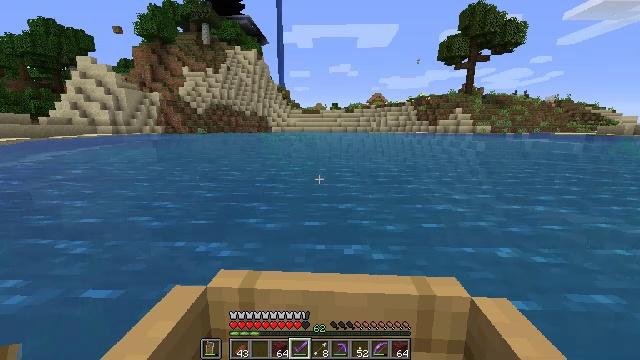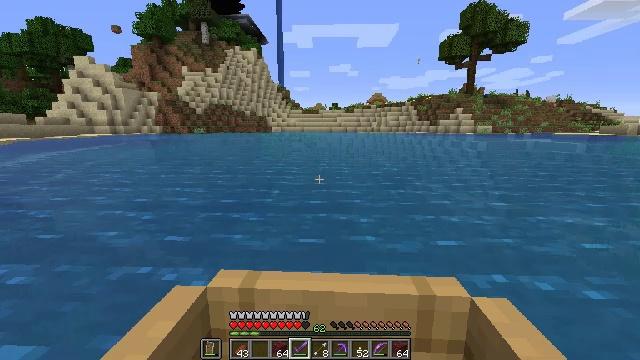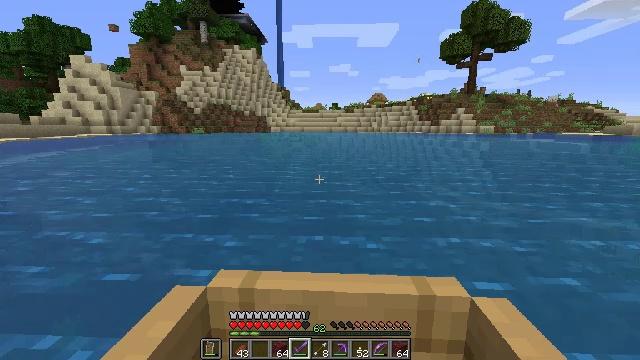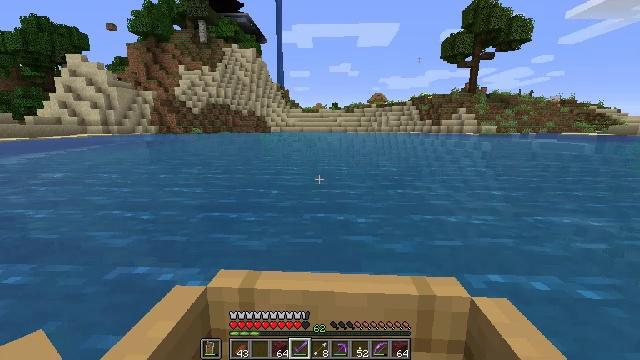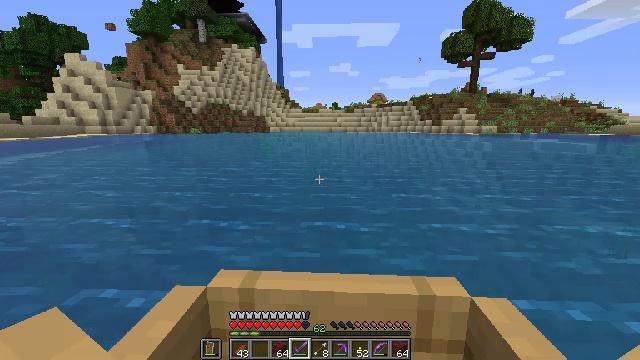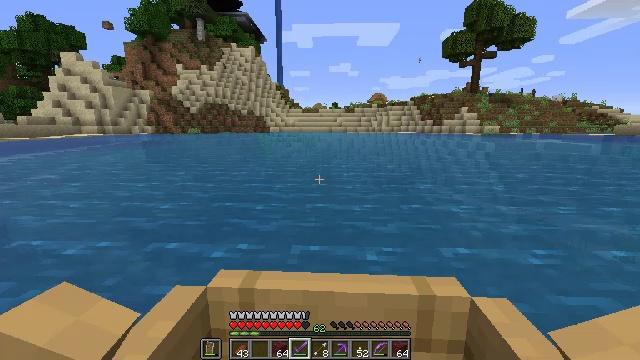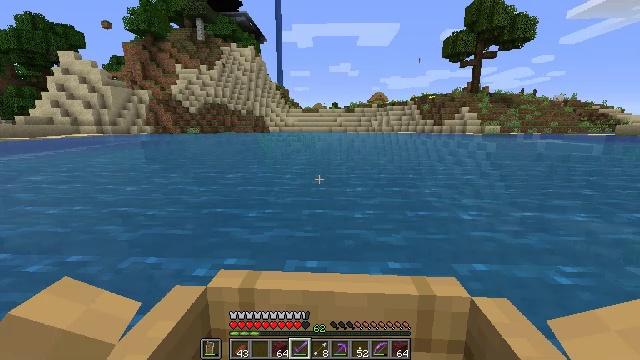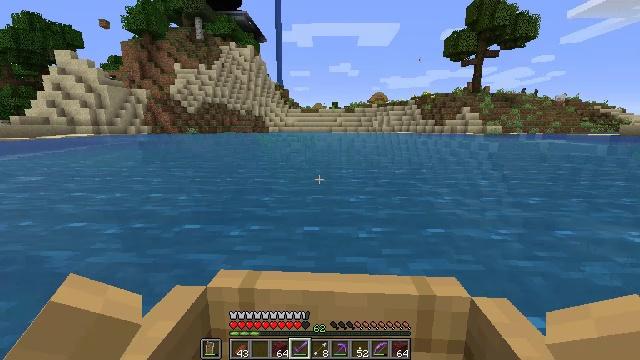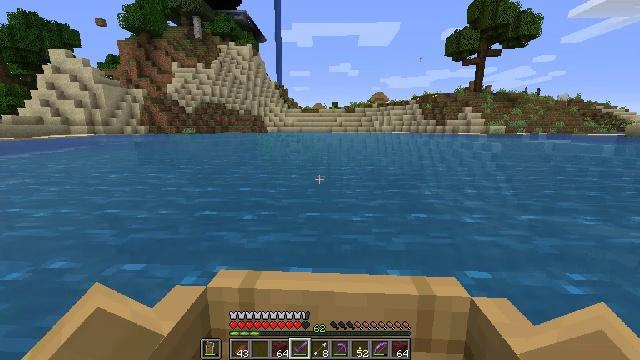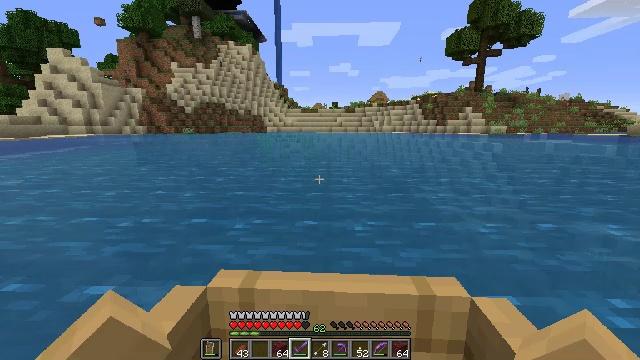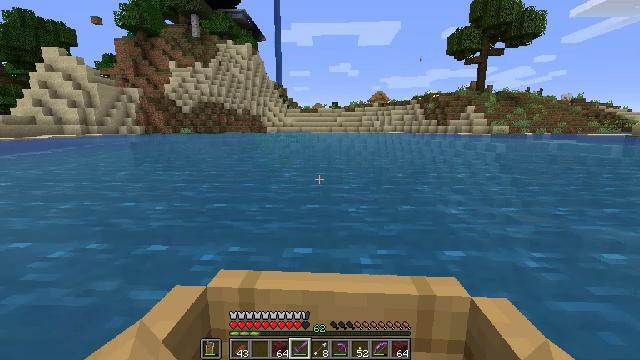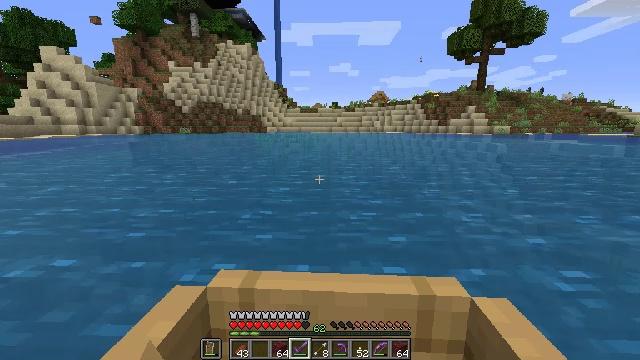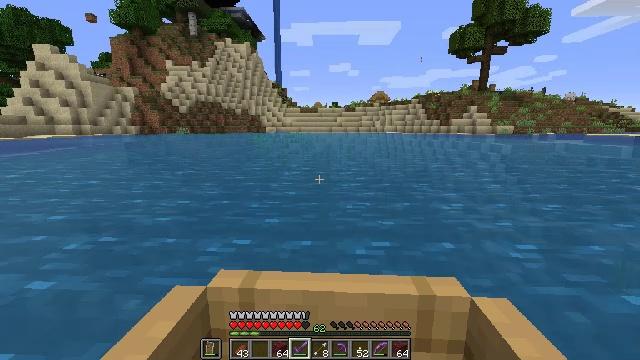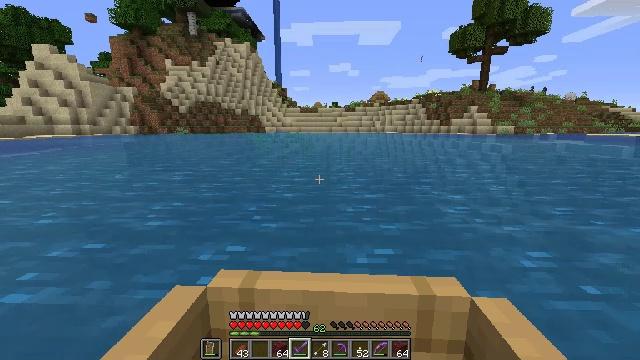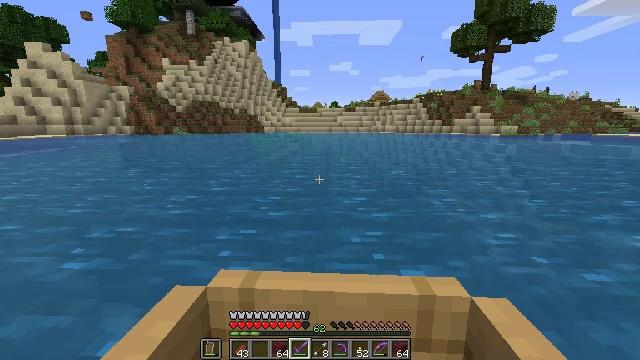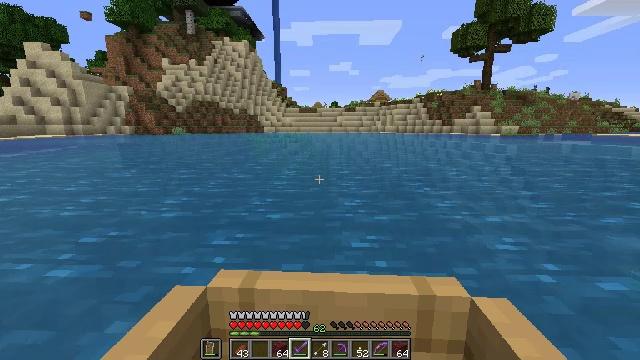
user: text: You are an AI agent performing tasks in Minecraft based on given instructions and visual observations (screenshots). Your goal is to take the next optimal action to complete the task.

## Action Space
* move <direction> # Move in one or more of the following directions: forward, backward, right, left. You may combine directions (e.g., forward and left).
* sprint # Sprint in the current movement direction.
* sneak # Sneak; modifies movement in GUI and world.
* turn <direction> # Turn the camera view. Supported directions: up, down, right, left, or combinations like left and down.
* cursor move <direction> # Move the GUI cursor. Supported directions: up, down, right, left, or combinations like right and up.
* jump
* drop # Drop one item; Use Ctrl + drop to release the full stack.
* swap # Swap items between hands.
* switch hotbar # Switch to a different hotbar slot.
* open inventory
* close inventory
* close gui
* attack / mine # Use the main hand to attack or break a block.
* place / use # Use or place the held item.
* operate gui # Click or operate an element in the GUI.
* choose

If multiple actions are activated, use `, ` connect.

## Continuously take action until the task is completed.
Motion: motion action
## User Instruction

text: Mine the ender chest.
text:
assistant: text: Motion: move forward
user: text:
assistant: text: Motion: move forward
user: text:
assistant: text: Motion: move forward
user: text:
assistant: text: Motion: move forward
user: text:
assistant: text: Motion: move forward
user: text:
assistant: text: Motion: move forward
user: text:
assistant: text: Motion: move forward
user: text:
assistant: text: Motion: move forward
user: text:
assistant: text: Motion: move forward
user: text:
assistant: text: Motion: move forward
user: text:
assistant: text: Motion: move forward
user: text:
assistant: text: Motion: move forward
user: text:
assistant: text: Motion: move forward
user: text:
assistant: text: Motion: move forward
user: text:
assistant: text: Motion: move forward
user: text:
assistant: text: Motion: move forward
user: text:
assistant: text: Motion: move forward
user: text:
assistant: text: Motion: move forward
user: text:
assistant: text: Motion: move forward
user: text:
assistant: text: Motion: move forward
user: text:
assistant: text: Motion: move forward
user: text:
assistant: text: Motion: move forward
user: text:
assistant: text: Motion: move forward
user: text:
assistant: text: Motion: move forward
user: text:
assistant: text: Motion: move forward
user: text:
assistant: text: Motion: move forward
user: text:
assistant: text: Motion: move forward
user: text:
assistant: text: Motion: move forward
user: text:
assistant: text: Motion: move forward
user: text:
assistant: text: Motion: move forward